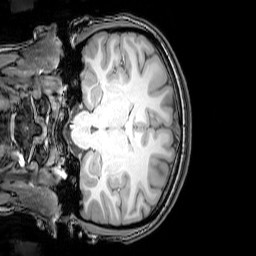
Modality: T1w
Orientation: coronal
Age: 22
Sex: female
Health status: healthy
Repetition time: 0.081 s
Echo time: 0.037 s